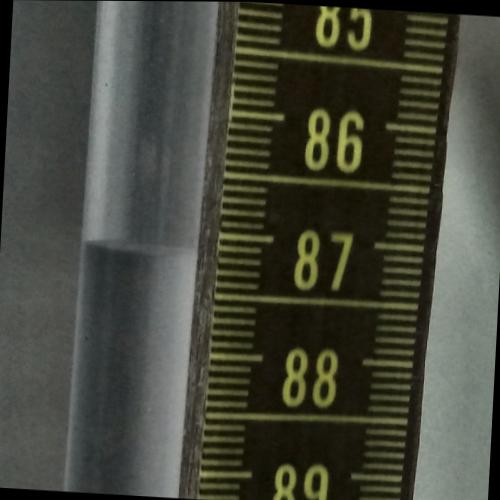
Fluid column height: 87.2 cm